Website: walmart
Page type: address-validator
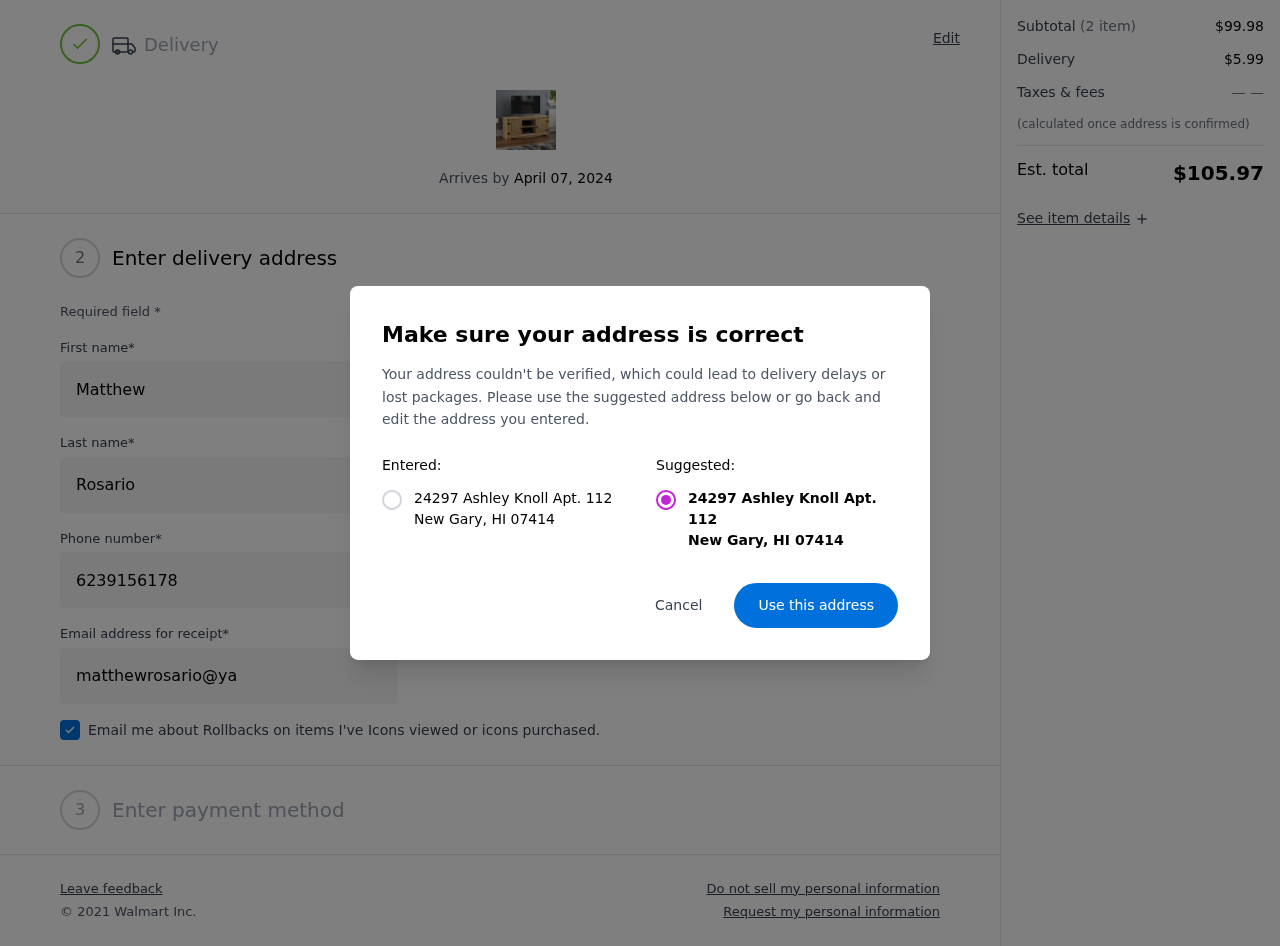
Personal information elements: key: PII_CITY
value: New Gary
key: PII_POSTCODE
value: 07414
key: PII_STATE_ABBR
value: HI
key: PII_STREET
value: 24297 Ashley Knoll Apt. 112
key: PII_FIRSTNAME
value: Matthew
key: PII_LASTNAME
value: Rosario
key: PII_PHONE
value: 6239156178
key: PII_EMAIL
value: matthewrosario@yahoo.com
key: PII_POSTCODE_FULL
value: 07414
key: PII_POSTCODE_NUMERIC
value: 7414
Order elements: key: ORDER_DELIVERY_DATE
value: April 07, 2024
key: ORDER_SUBTOTAL
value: $99.98
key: ORDER_SHIPPING_COST
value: $5.99
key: ORDER_TOTAL
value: $105.97